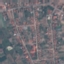
Land use / land cover class: Residential